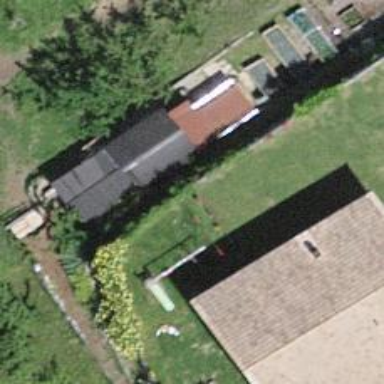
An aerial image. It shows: Shed building.